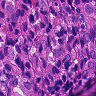
Metastatic tissue present: yes